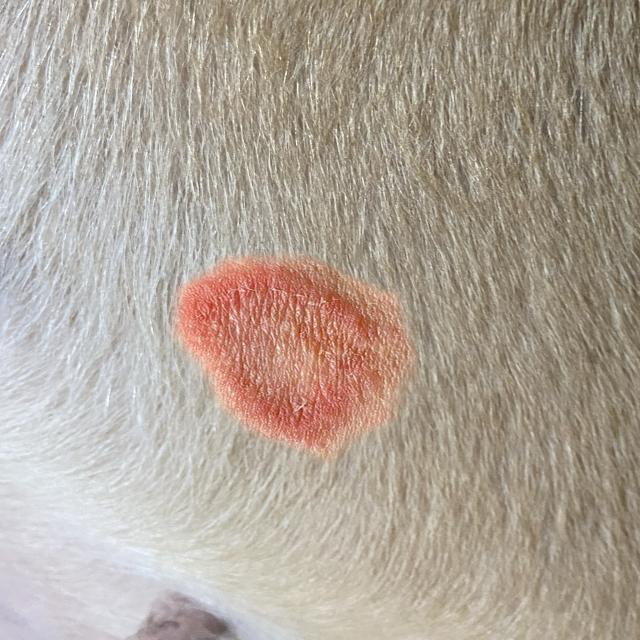
Canine ringworm (Dermatophytosis) — fungal infection caused by Microsporum or Trichophyton. Presents with circular alopecia, scaling, crusting, and broken hairs.